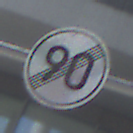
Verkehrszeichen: EndeGeschwindigkeit90
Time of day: MorningAfternoon
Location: Outdoor (Urban)
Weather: PartlyCloudy
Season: NotSpecified
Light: Natural